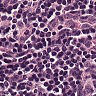
Metastatic tissue present: no